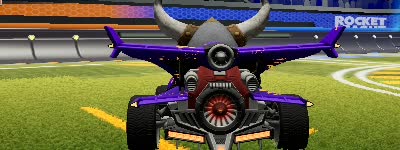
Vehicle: aftershock